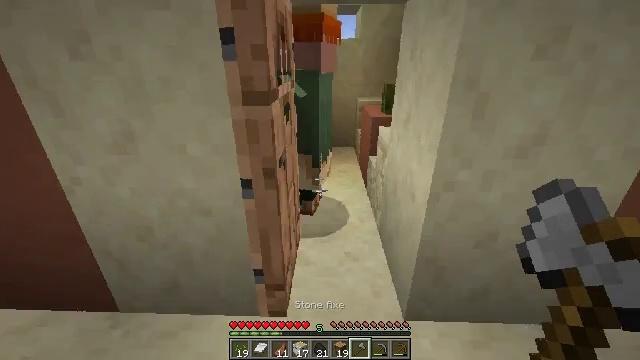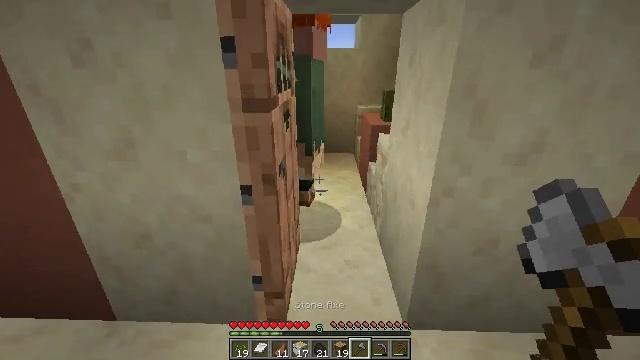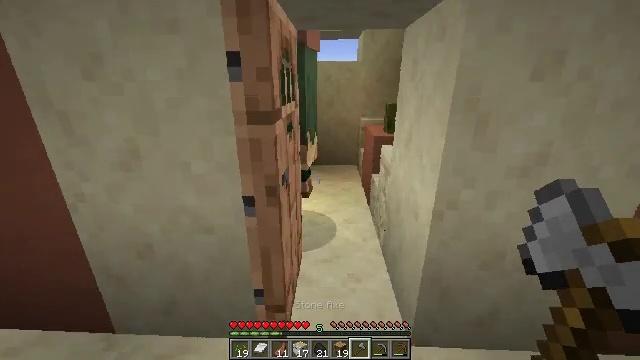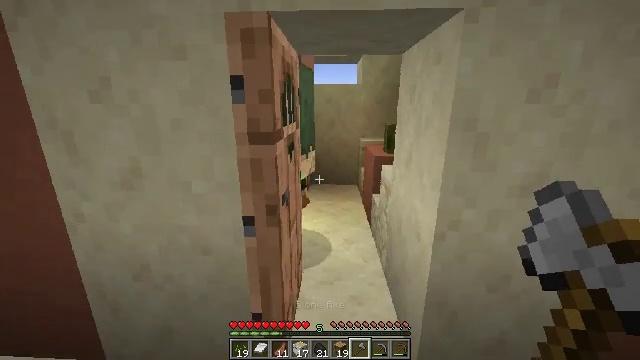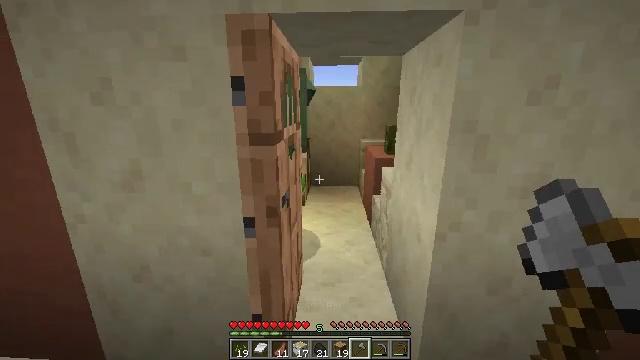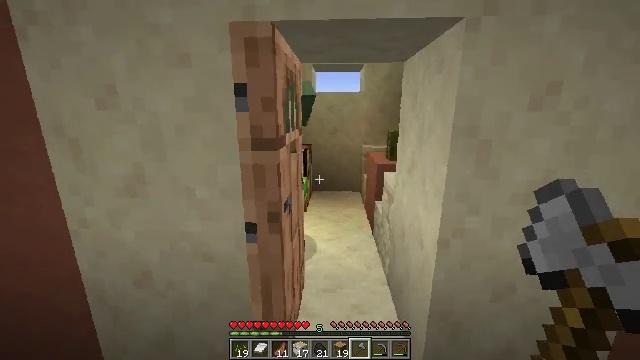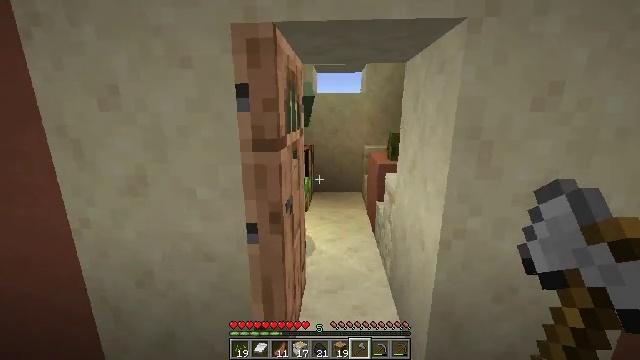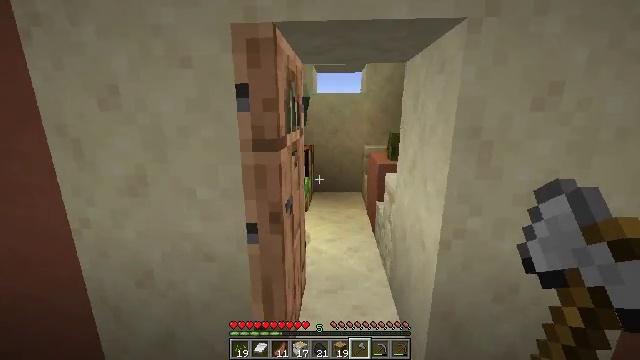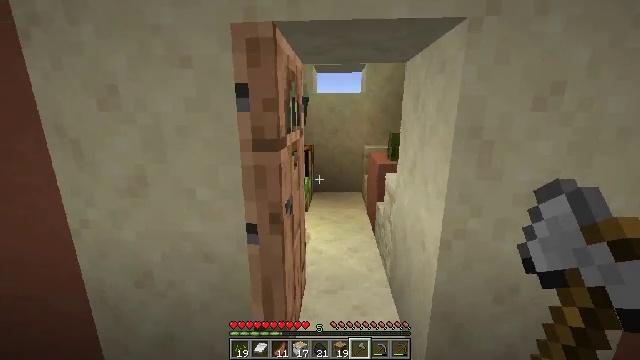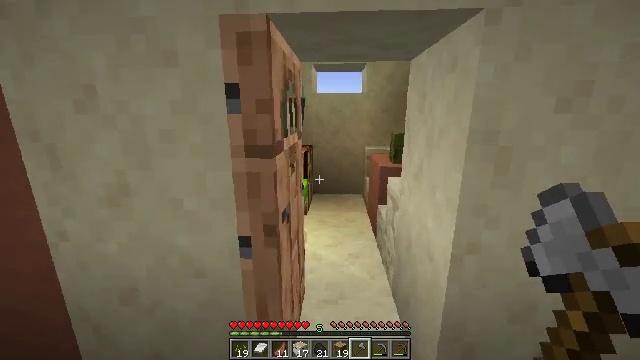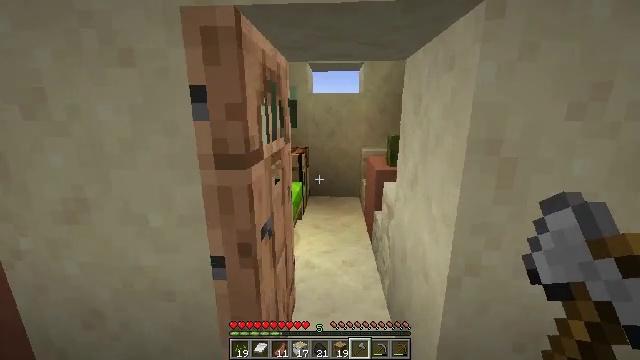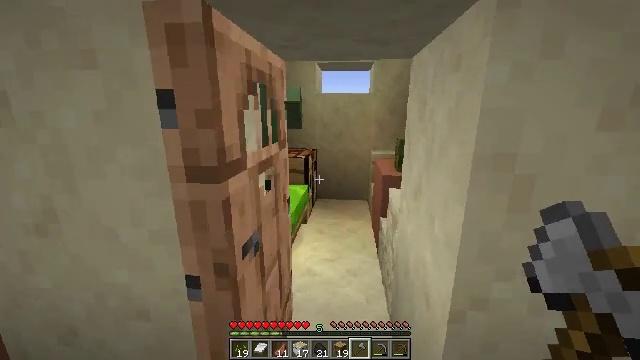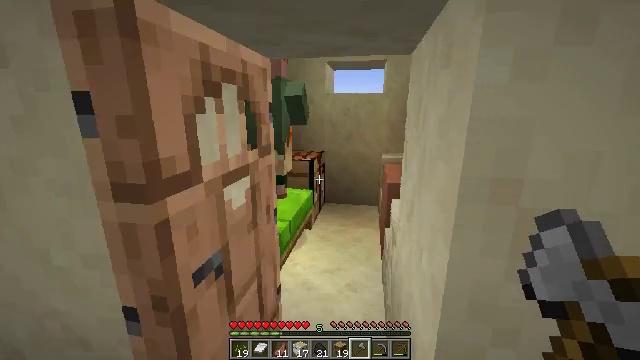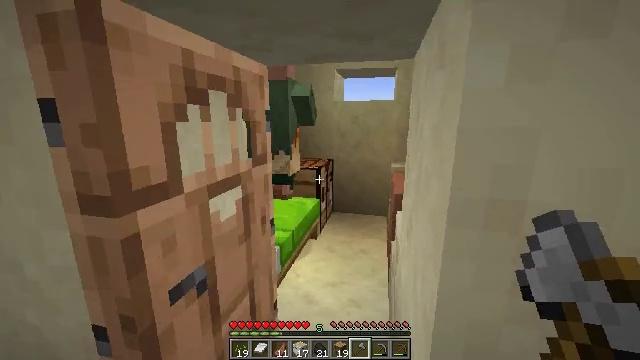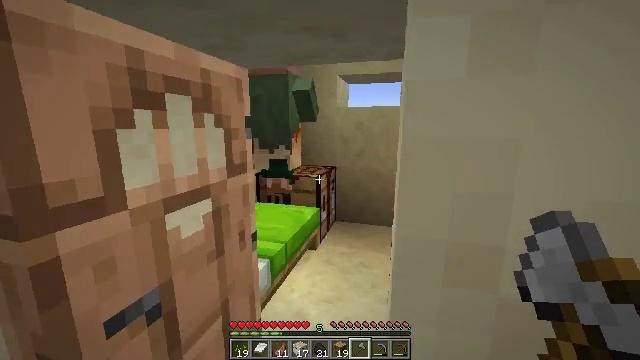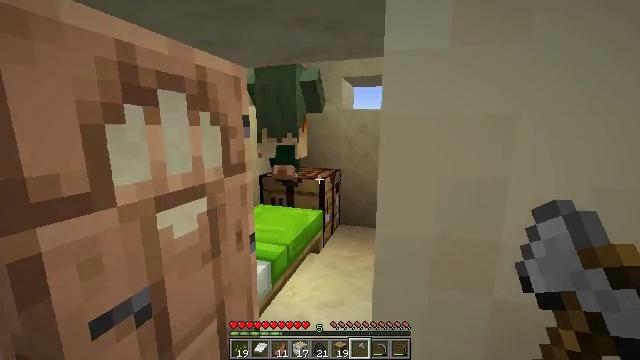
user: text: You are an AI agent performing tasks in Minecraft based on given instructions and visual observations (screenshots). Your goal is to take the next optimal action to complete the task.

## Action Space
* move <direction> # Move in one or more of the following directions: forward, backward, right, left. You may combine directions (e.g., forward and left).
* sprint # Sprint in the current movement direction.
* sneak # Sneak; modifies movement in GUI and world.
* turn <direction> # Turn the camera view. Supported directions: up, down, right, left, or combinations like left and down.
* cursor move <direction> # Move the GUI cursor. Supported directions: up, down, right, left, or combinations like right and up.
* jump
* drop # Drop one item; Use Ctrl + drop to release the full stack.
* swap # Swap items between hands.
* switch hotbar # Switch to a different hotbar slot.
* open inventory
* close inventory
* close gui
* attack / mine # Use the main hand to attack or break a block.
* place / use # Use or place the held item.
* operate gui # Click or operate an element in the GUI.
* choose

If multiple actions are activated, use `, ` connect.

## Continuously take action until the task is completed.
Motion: motion action
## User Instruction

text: Reclaim the smoker from the setup.
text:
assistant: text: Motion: turn up
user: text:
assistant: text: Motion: turn up
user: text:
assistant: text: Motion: turn up
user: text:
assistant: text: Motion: use / place
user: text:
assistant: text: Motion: turn up, use / place
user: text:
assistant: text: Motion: use / place
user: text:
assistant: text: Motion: no_op
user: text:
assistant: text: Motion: move forward
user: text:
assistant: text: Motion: move forward and move right
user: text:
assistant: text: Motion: move forward and move right
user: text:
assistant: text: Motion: move forward and move right, turn left
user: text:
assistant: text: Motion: move forward and move right, turn left
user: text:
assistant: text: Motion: move forward and move right, turn left and up
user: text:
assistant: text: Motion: move forward, turn left and up
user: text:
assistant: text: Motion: move forward, turn left
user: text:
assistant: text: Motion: move forward, turn left and up
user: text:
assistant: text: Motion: move forward, turn left and up
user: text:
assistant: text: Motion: move forward, turn left and up
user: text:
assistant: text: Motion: move forward, turn left and up
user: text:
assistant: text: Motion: move forward, turn up
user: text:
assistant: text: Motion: move forward, turn up
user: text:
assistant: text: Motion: move forward, turn right and up
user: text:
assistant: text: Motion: move forward, turn right and up
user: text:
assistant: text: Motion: move forward and move right
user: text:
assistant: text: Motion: move forward and move right
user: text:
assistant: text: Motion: move forward and move right
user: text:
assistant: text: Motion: move forward and move right
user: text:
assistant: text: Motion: move forward, turn left and up
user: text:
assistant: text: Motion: turn left and up
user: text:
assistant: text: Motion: turn left and up